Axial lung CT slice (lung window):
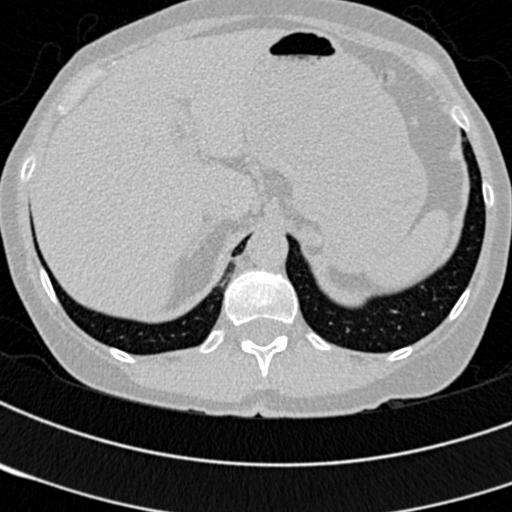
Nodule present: no